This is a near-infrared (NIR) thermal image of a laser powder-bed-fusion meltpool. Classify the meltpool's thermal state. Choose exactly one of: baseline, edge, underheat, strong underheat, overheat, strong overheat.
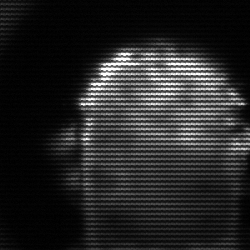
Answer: baseline